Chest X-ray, PA view. Patient: 60 years old, sex F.
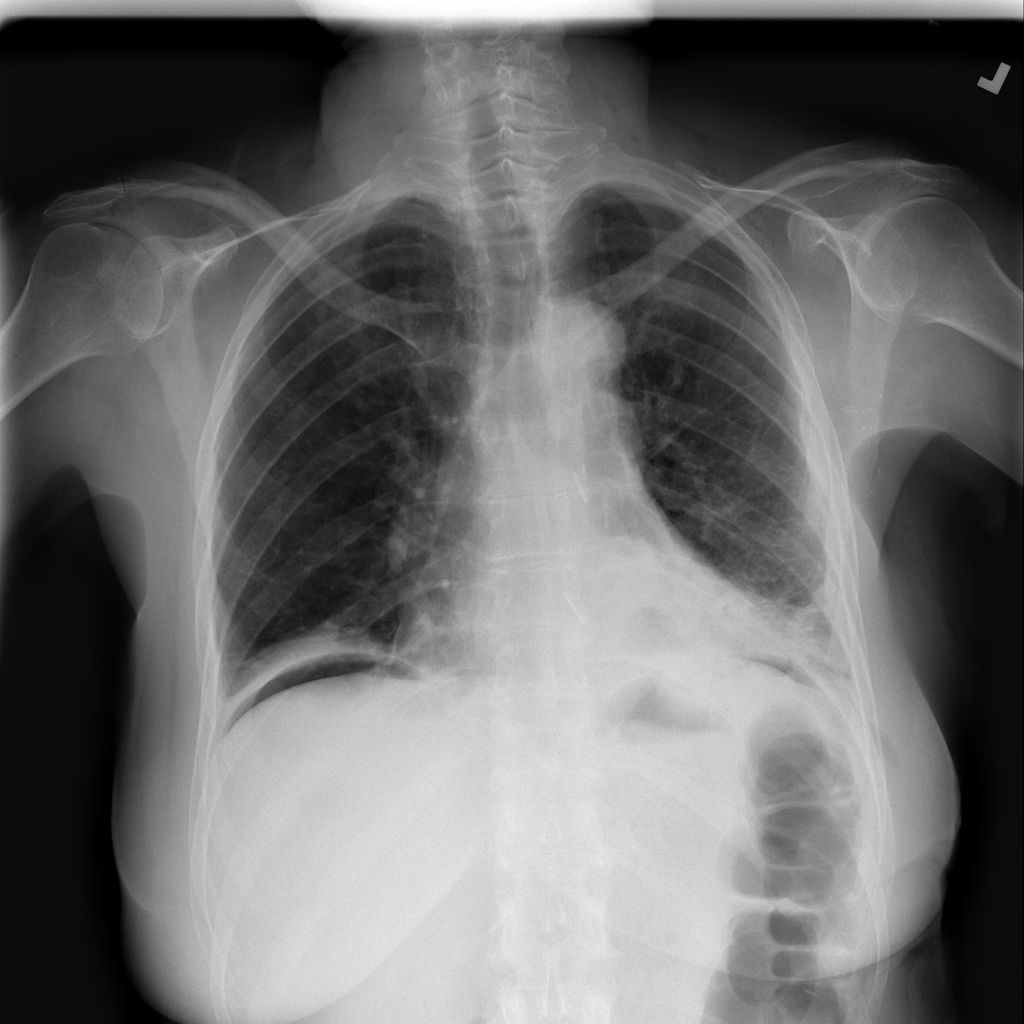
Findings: Atelectasis, Consolidation, Effusion, Emphysema, Mass, Pneumothorax